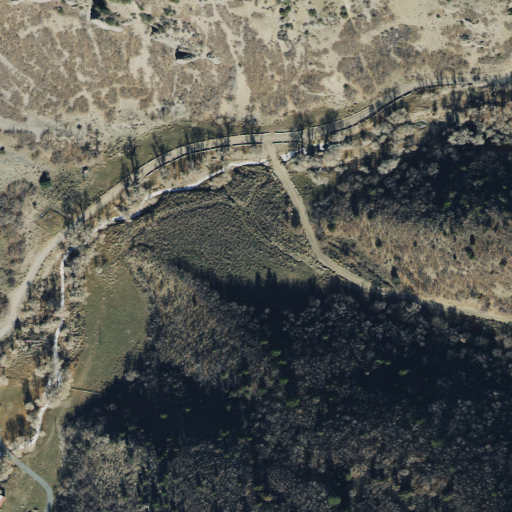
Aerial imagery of valley in Utah named South Fork Ophir Canyon containing shrub, deciduous forest, woody wetlands, herbaceous wetlands, and evergreen forest